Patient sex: M
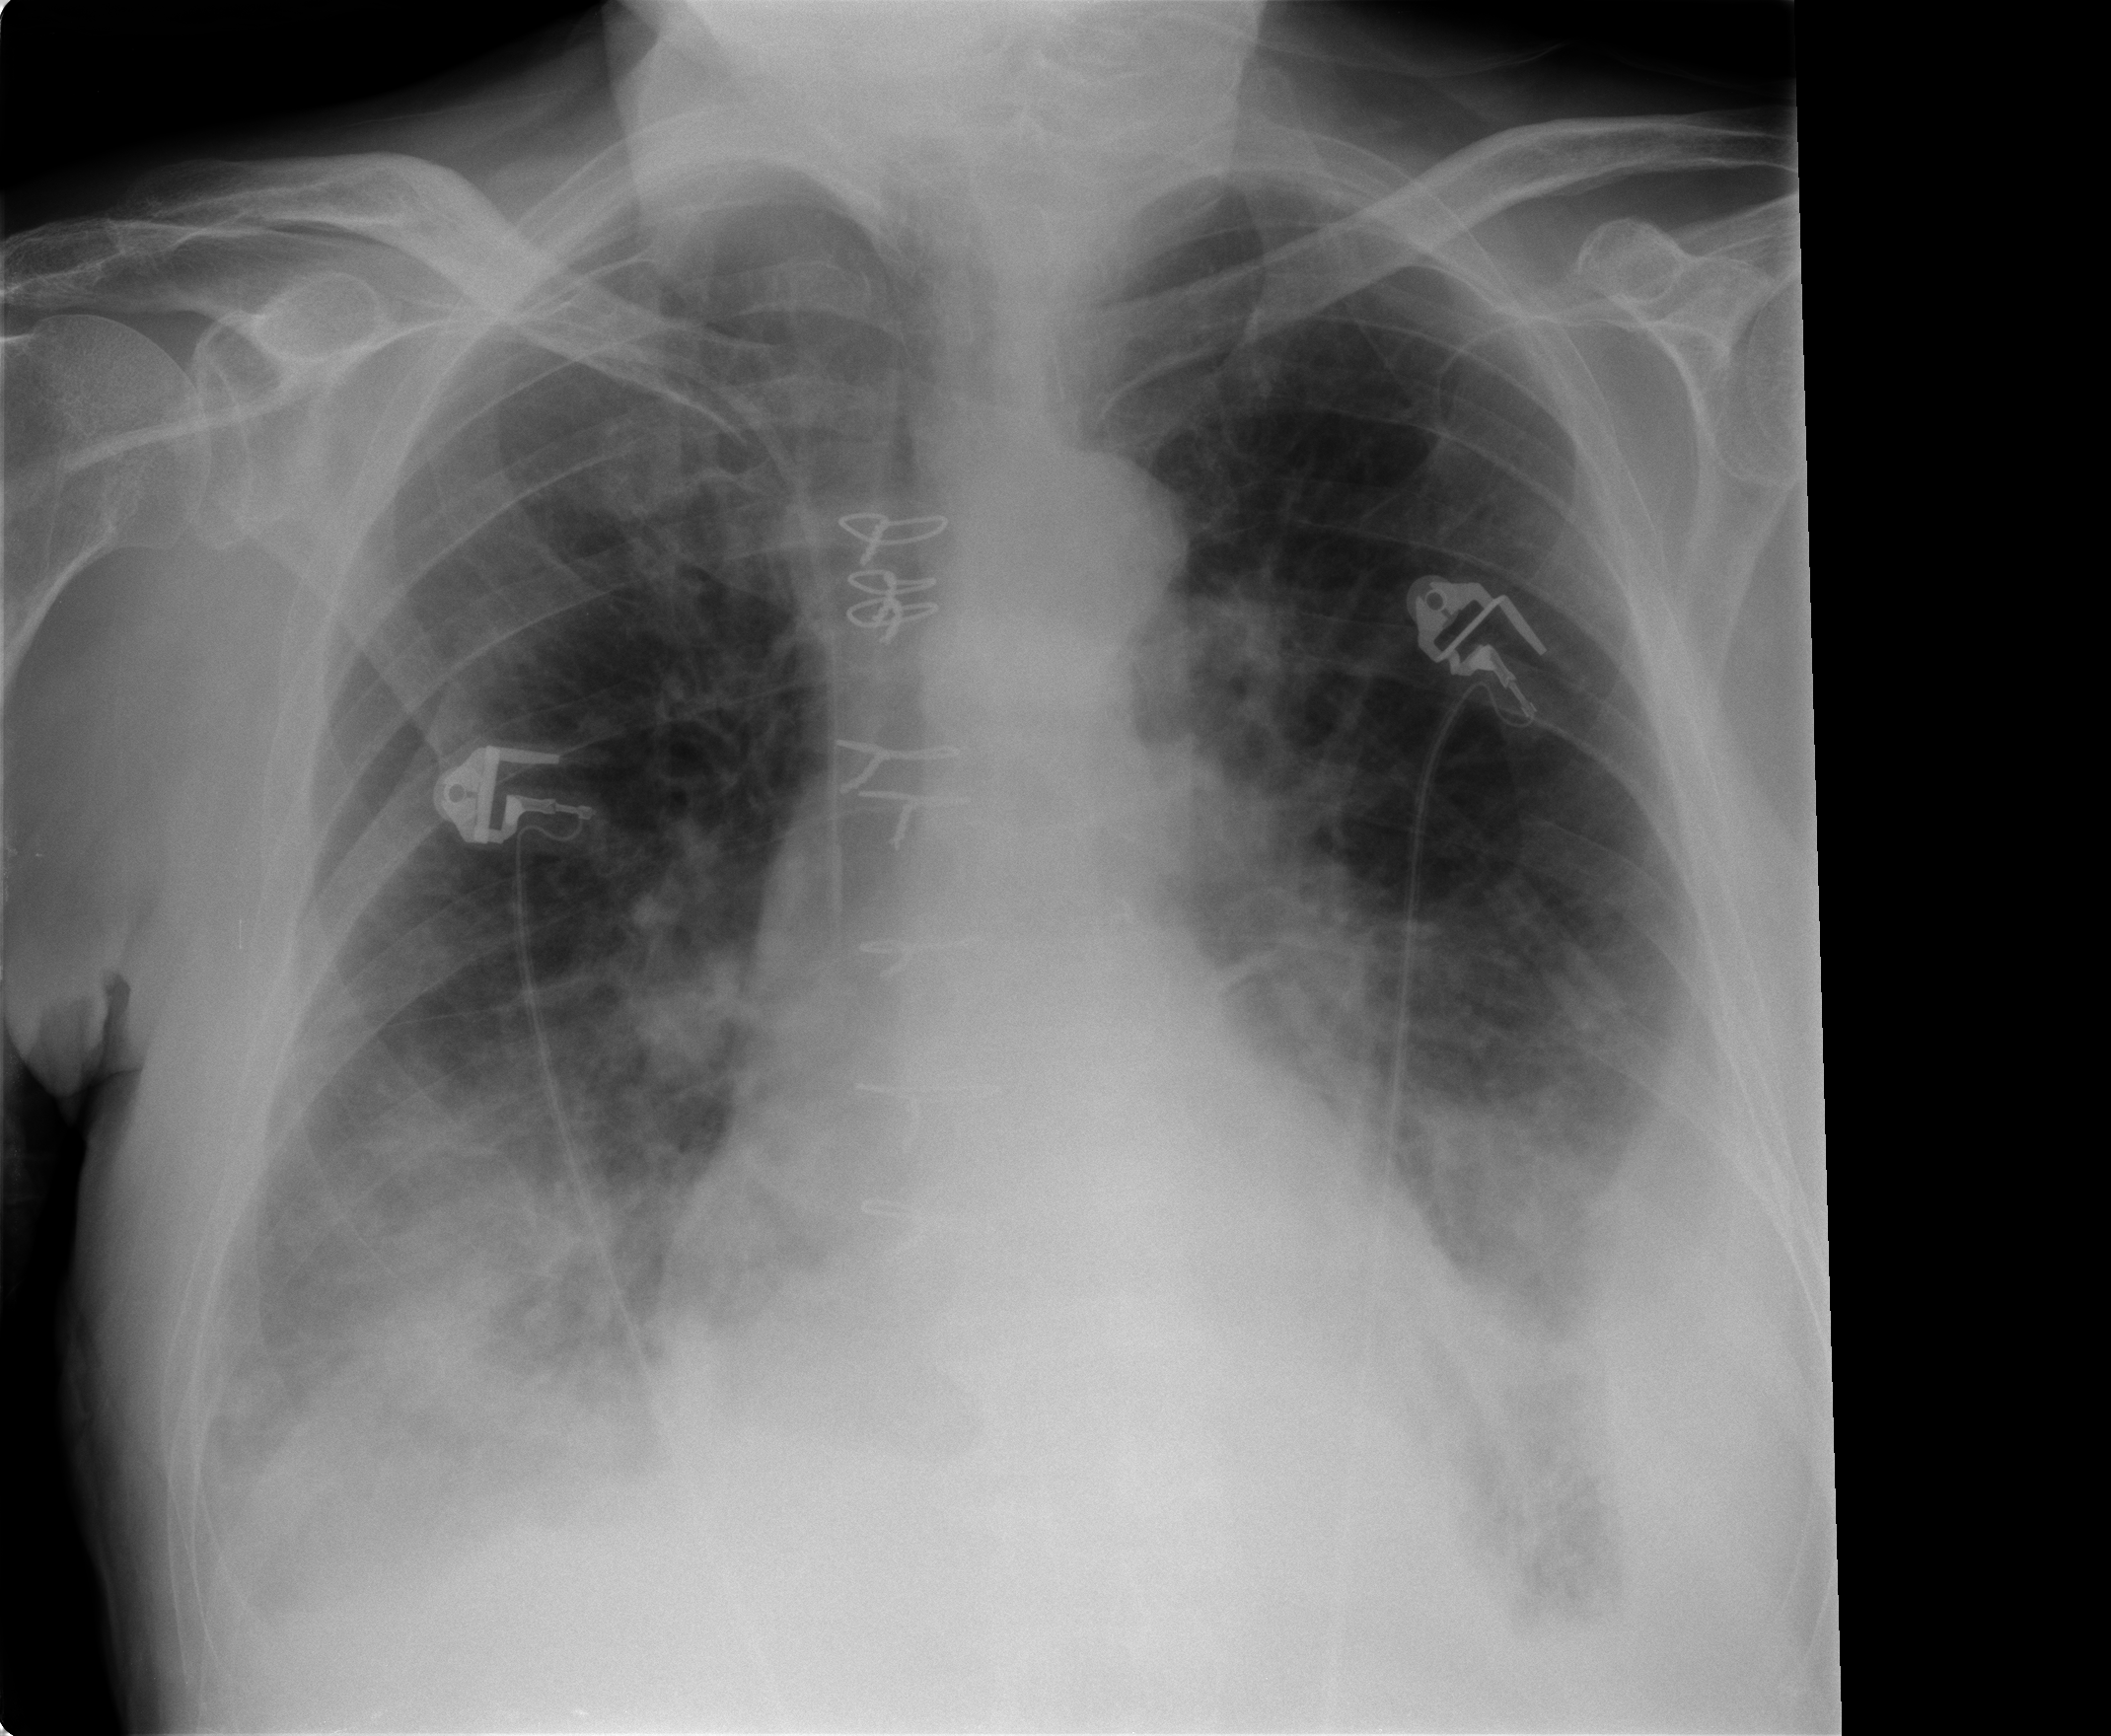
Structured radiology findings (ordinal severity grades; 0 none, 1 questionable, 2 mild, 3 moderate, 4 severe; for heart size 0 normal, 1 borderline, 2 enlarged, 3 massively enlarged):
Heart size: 0
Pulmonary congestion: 1
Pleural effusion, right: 2
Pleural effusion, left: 3
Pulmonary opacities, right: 3
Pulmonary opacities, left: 2
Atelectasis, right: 2
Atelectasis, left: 2